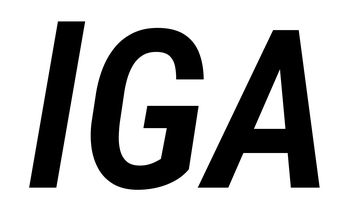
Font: Roboto-Italic_Condensed_SemiBold_Italic